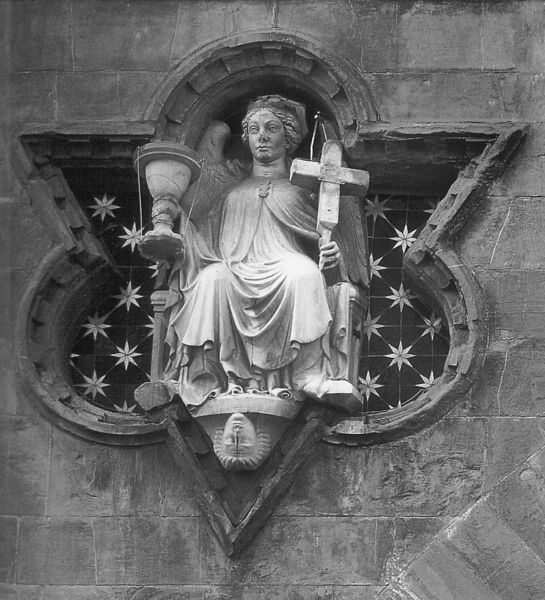
Titel: Tugendallegorien (Loggia della Signoria)
Künstler: Jacobo di Piero Guidi
Standort: Florenz, Loggia della Signoria (EU - I - Toskana)
Schlagwörter: flügel, himmel, kopf, umhang, weiß, dreieck, sitzen, fenster, frau, grau, schwarz, blick, haus, falten, gesicht, mensch, stein, hände, kirche, figur, gewand, kelch, mantel, sitzend, gotik, engel, statue, vase, bogen, fassade, italien, mauer, thron, robe, foto, nische, kreuz, stern, sterne, madonna, zepter, kreut, gewnd, kreuzkelch